Question: I want to automate the restart of my router using Selenium on Python. Everything is working fine except for the last step, which is locating the restart button and click it!
I have tried to locate it by (id, css_selector, name, value, xpath), but nothing seemed to work.
Here is my code:
'''
driver = webdriver.Firefox()
driver.get('http://192.168.100.1')
english = driver.find_element_by_id("English")
english.click()
usr = "username"
pwd = "password"
usrname_box = driver.find_element_by_id("txt_Username")
usrname_box.send_keys(usr)
pwd_box = driver.find_element_by_id("txt_Password")
pwd_box.send_keys(pwd)
submit_ = driver.find_element_by_id("button")
submit_.click()
sleep(1)
resetit = driver.find_element_by_name("maindiv_reset")
resetit.click()
sleep(1)
# This is the one I want to locate
reboot = driver.find_element_by_xpath("//input[@id='btnReboot']")
reboot.click()
'''
And this is the HTML code for the target button:
'''
<input class="ApplyButtoncss buttonwidth_150px" name="btnReboot" id="btnReboot" type="button" onclick="Reboot()" bindtext="s0603" value="Restart">
'''
When trying anything, I get the error:
'''
NoSuchElementException: Message: Unable to locate element: (WHATEVER I TRY)
'''
A Screenshot of the HTML Page:

Thank you all for your help in advance.
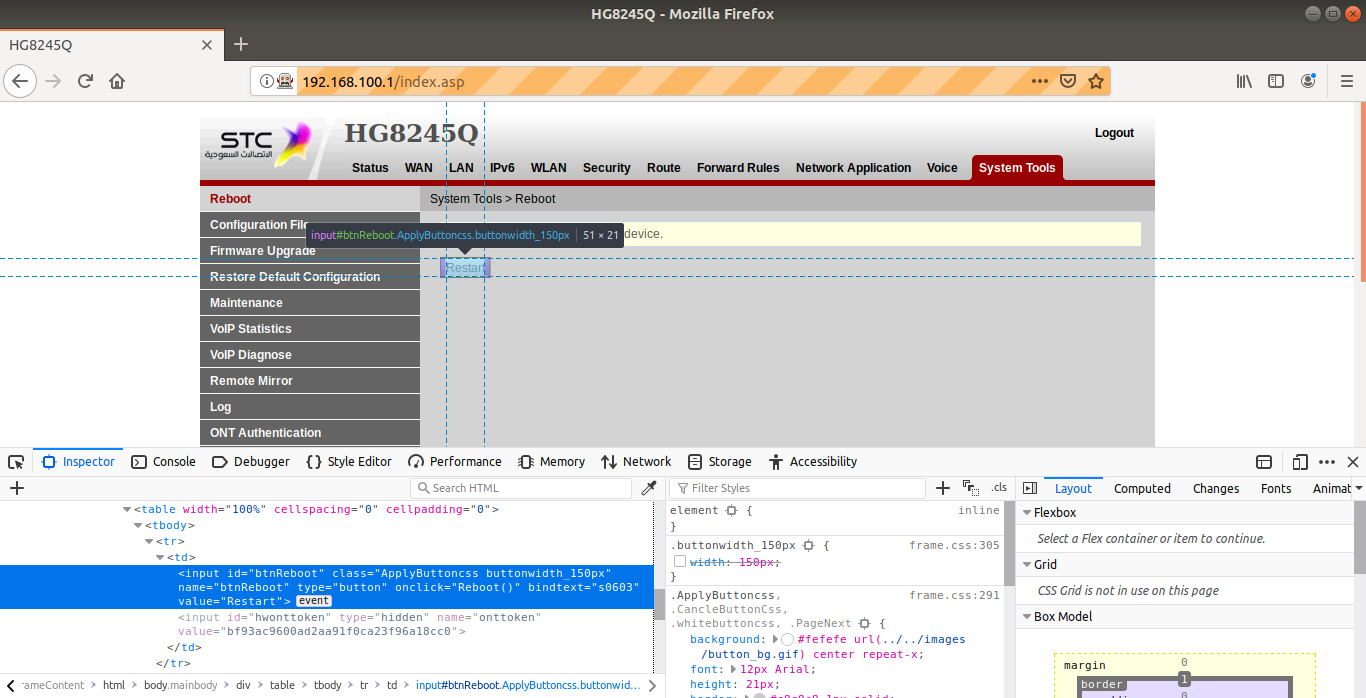
Answer: The desired element is an <URL>:
- Using 'CSS_SELECTOR':'''
WebDriverWait(driver, 20).until(EC.element_to_be_clickable((By.CSS_SELECTOR, "input.ApplyButtoncss.buttonwidth_150px#btnReboot[value='Restart']"))).click()
'''
- Using 'XPATH':'''
WebDriverWait(driver, 20).until(EC.element_to_be_clickable((By.XPATH, "//input[@class='ApplyButtoncss buttonwidth_150px' and @id='btnReboot'][@value='Restart']"))).click()
'''
- : You have to add the following imports :'''
from selenium.webdriver.support.ui import WebDriverWait
from selenium.webdriver.common.by import By
from selenium.webdriver.support import expected_conditions as EC
'''